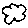
Label: cloud